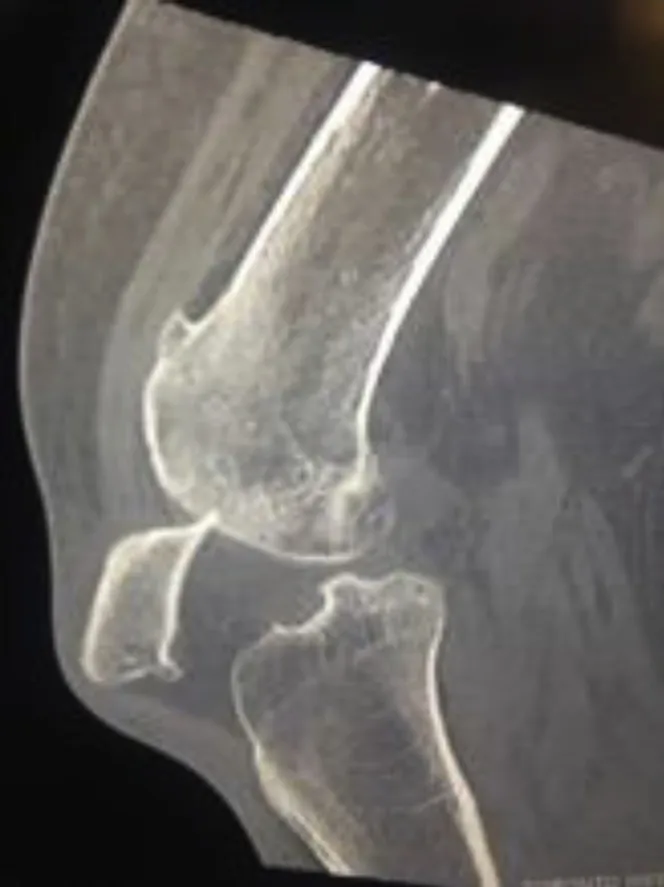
Left Knee CT (Sagittal).
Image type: radiology (ct)